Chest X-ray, AP view. Patient: 32 years old, sex M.
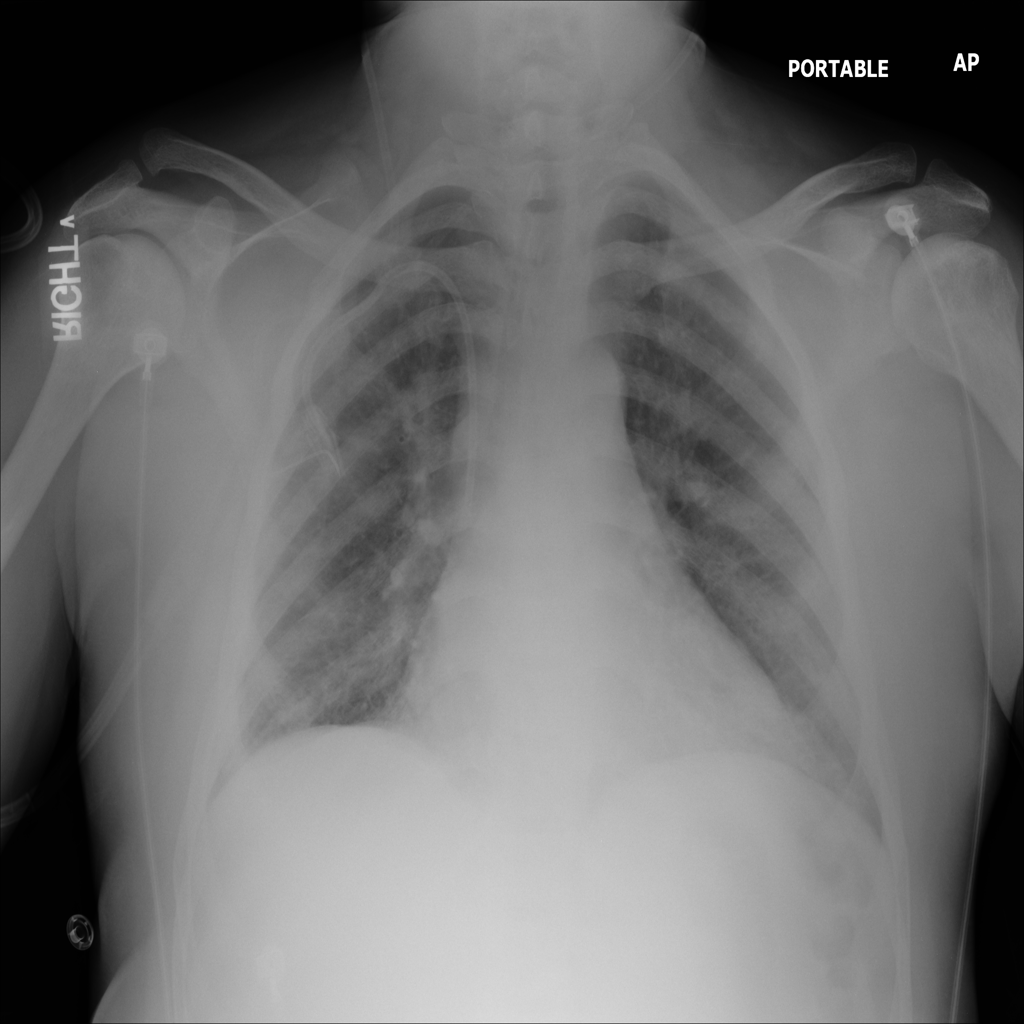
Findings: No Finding